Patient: sex M, age 57
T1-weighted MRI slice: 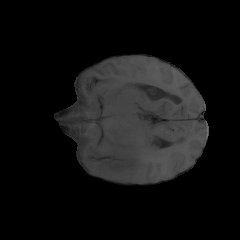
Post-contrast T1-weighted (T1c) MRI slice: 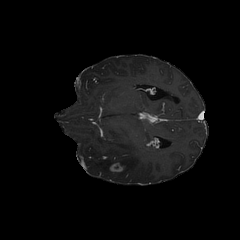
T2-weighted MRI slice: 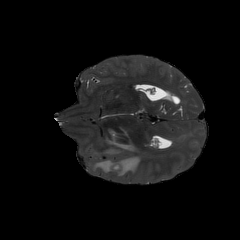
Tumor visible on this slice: yes
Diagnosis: Glioblastoma, IDH-wildtype
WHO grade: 4